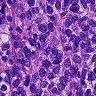
Metastatic tissue present: yes